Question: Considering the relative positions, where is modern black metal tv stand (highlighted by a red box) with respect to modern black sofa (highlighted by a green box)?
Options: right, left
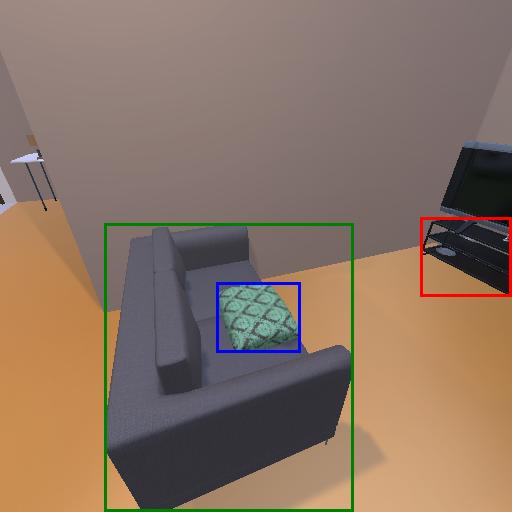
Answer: right